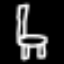
Label: chair